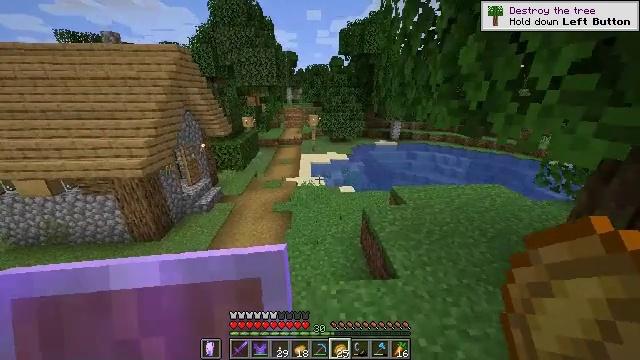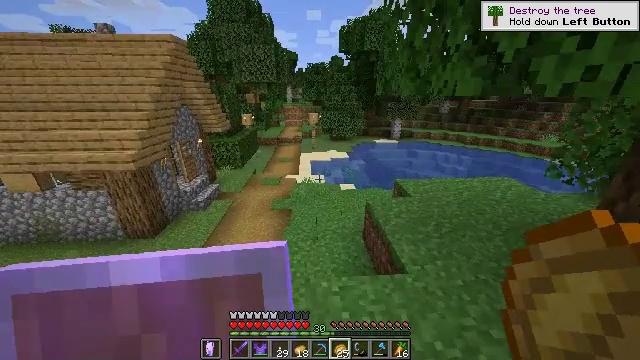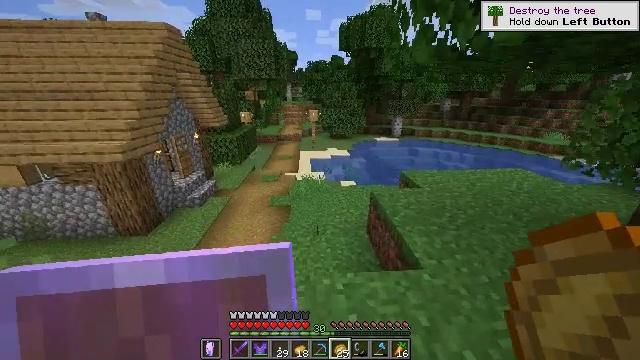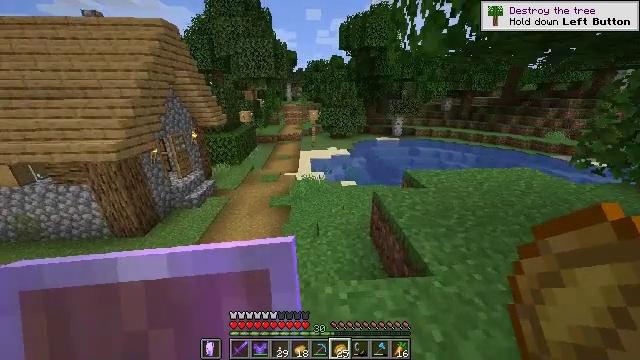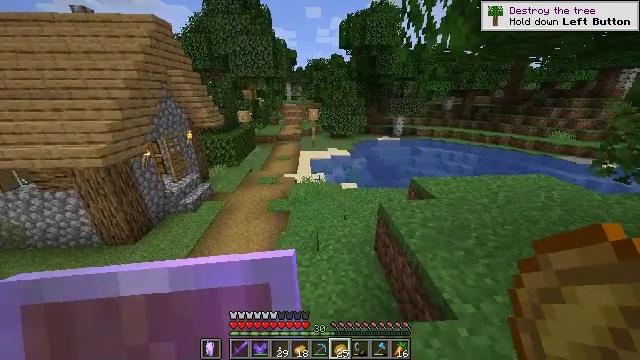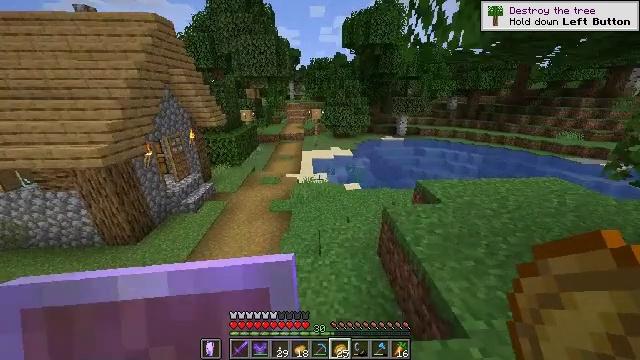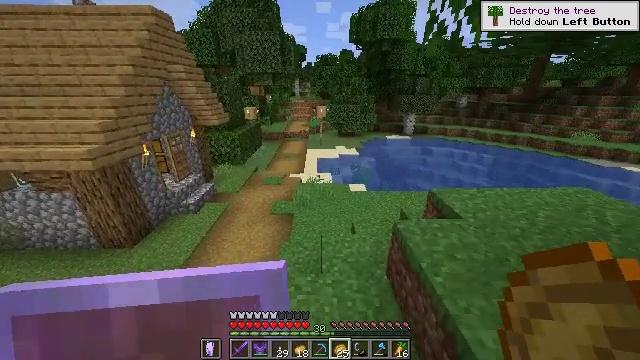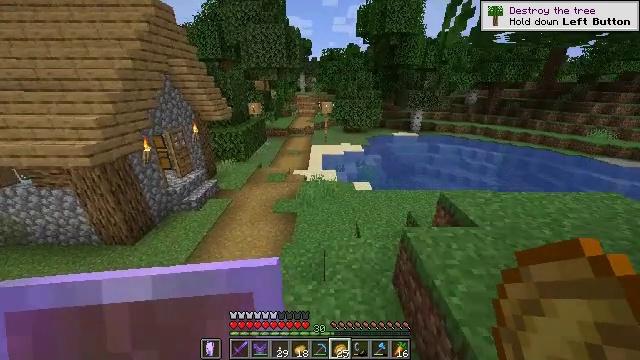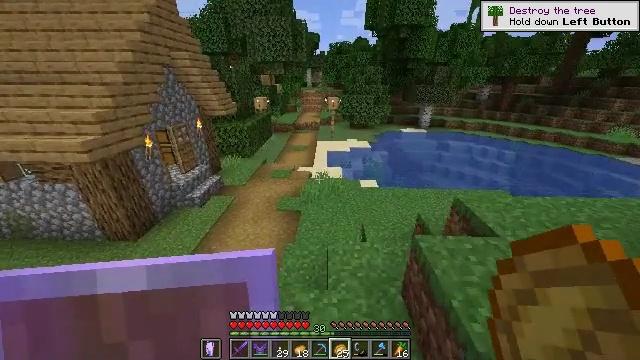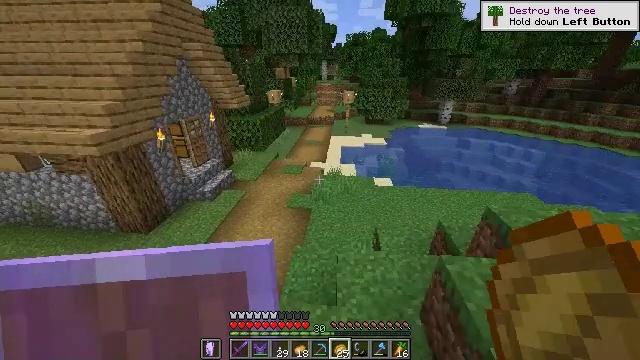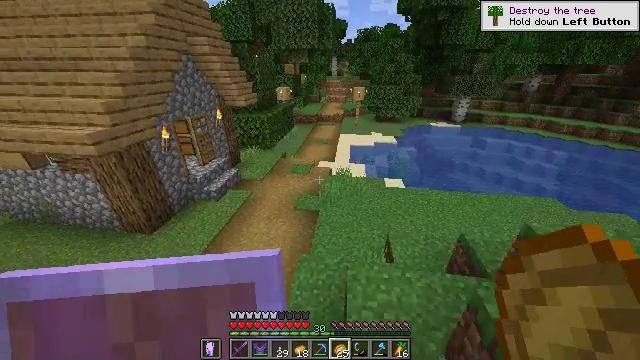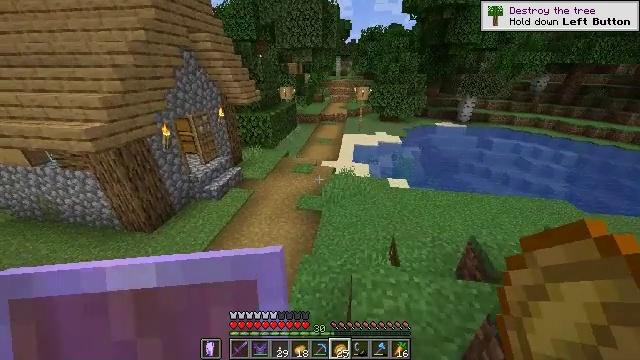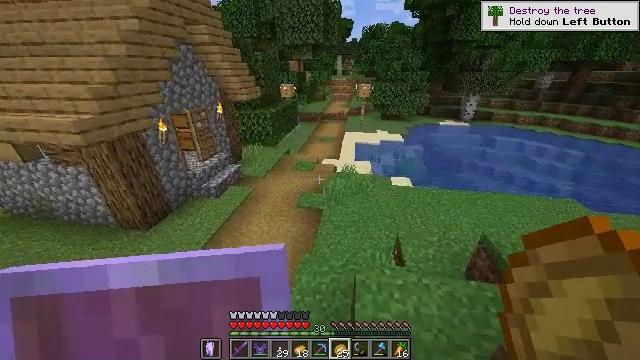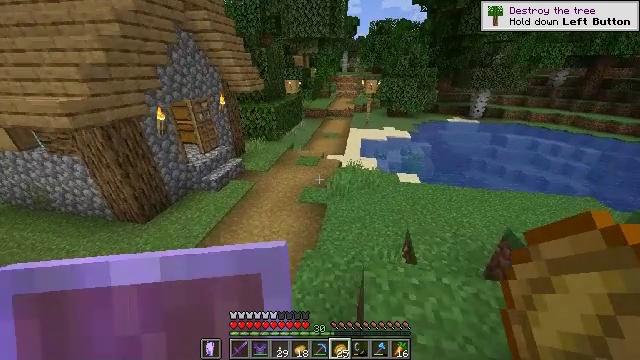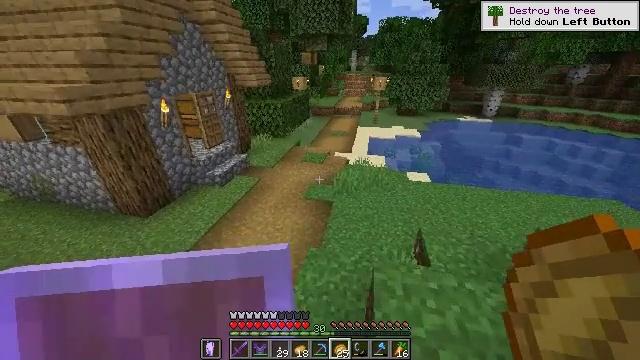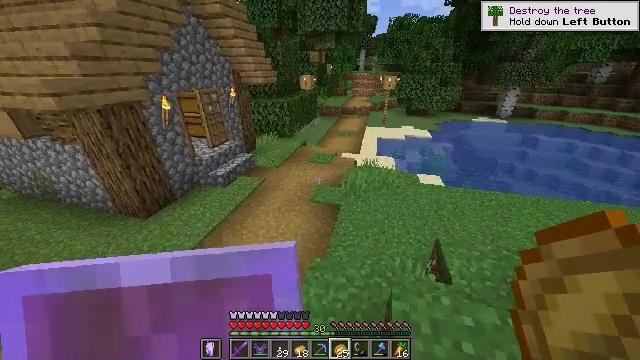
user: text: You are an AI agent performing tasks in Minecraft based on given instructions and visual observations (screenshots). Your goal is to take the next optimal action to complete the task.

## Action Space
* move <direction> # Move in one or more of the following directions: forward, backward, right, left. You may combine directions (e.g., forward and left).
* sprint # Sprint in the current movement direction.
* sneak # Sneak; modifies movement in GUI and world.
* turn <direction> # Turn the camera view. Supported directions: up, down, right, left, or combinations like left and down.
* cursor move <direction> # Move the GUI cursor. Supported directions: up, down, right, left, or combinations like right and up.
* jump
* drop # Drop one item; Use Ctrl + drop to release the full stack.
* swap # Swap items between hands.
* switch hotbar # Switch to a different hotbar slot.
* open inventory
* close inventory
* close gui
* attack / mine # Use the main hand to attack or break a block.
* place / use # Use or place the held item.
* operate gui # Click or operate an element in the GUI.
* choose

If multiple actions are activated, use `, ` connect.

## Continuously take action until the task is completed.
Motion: motion action
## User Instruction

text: Convert emeralds into an emerald block.
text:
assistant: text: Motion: move forward
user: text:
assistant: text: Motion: move forward
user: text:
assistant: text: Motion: move forward
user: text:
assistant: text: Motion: move forward
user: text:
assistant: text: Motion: move forward
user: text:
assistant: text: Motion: move forward, turn left
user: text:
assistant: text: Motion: move forward, turn left and down
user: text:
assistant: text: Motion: move forward, turn left and down
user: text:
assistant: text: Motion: move forward, turn left and down
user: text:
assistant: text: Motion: move forward, turn left
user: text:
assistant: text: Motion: move forward
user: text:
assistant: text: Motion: move forward
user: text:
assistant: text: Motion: move forward, turn left
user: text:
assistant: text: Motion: move forward, turn left
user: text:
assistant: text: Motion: move forward, turn left
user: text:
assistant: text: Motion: move forward, turn left
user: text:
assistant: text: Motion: move forward, turn left
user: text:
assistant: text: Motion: move forward, turn left
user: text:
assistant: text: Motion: move forward, turn left
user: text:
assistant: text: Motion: move forward, turn left
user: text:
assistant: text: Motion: move forward, turn left
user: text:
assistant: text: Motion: move forward, turn left
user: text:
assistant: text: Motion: move forward, turn left
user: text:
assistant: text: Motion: move forward, turn left
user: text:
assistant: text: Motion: move forward, turn left and up
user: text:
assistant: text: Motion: move forward, turn left and up
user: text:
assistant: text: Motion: move forward, turn left and up
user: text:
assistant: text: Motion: move forward, turn left
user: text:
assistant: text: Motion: move forward, turn left
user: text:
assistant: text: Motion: move forward and move right, turn left